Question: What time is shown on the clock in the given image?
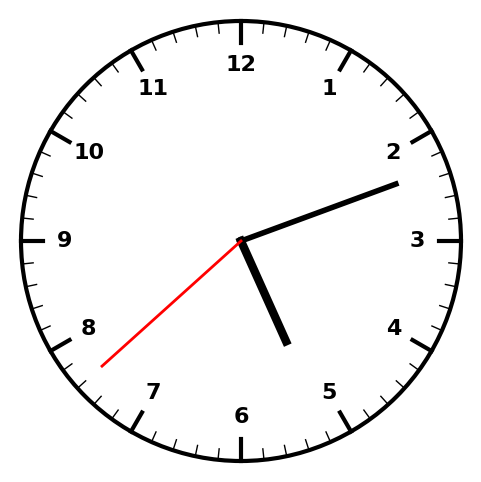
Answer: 05:11:38